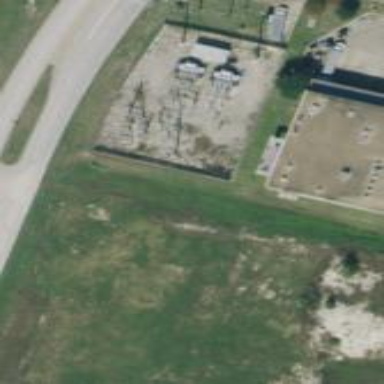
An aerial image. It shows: Outdoor distribution substation protected by fence.